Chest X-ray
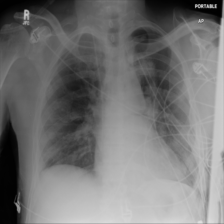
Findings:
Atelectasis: negative
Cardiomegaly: negative
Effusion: negative
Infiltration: negative
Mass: negative
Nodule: negative
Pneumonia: negative
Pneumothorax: negative
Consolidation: negative
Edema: negative
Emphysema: negative
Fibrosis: negative
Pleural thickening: negative
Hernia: negative